Question: Now I feel like I've been looking all over the internet to find out how to add a border on a text, so I decided to ask here, since you guys always knows the answer.
So, how do I, in java, draw a border of approx 2 pixels around every letter in a string drawn on a Graphics2D element ?
Like this:

Thanks in advance.
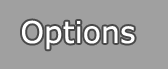
Answer: See: <URL>. Set the "primitive" to "text" and the "rendering" to "Stroke and Fill" in the transform example.